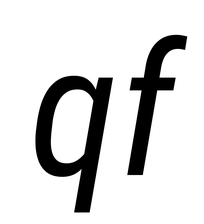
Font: Roboto-Italic_Condensed_Italic